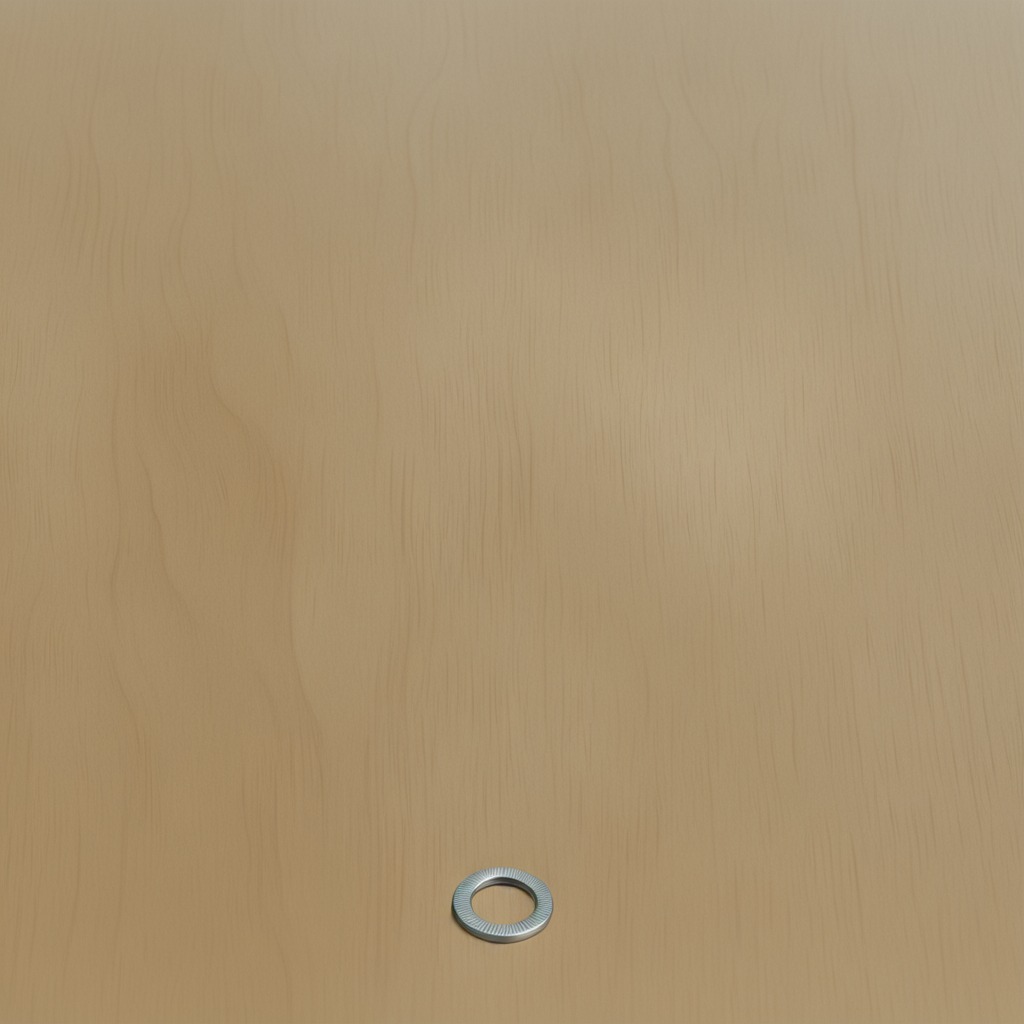
A flat metal washer lying on the plywood surface in a paint workshop lit by afternoon window light.